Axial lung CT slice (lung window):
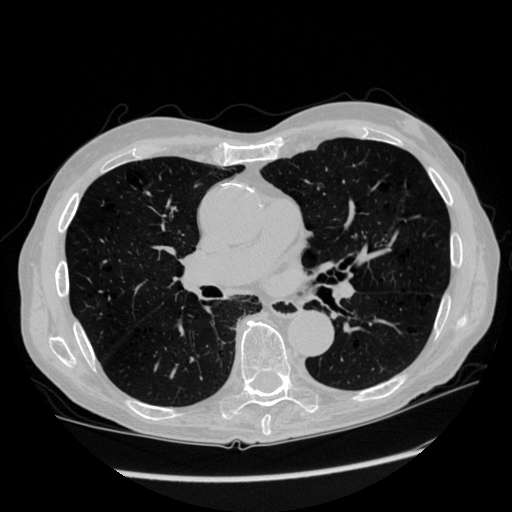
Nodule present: no